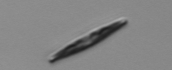
Label: pennate